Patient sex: M
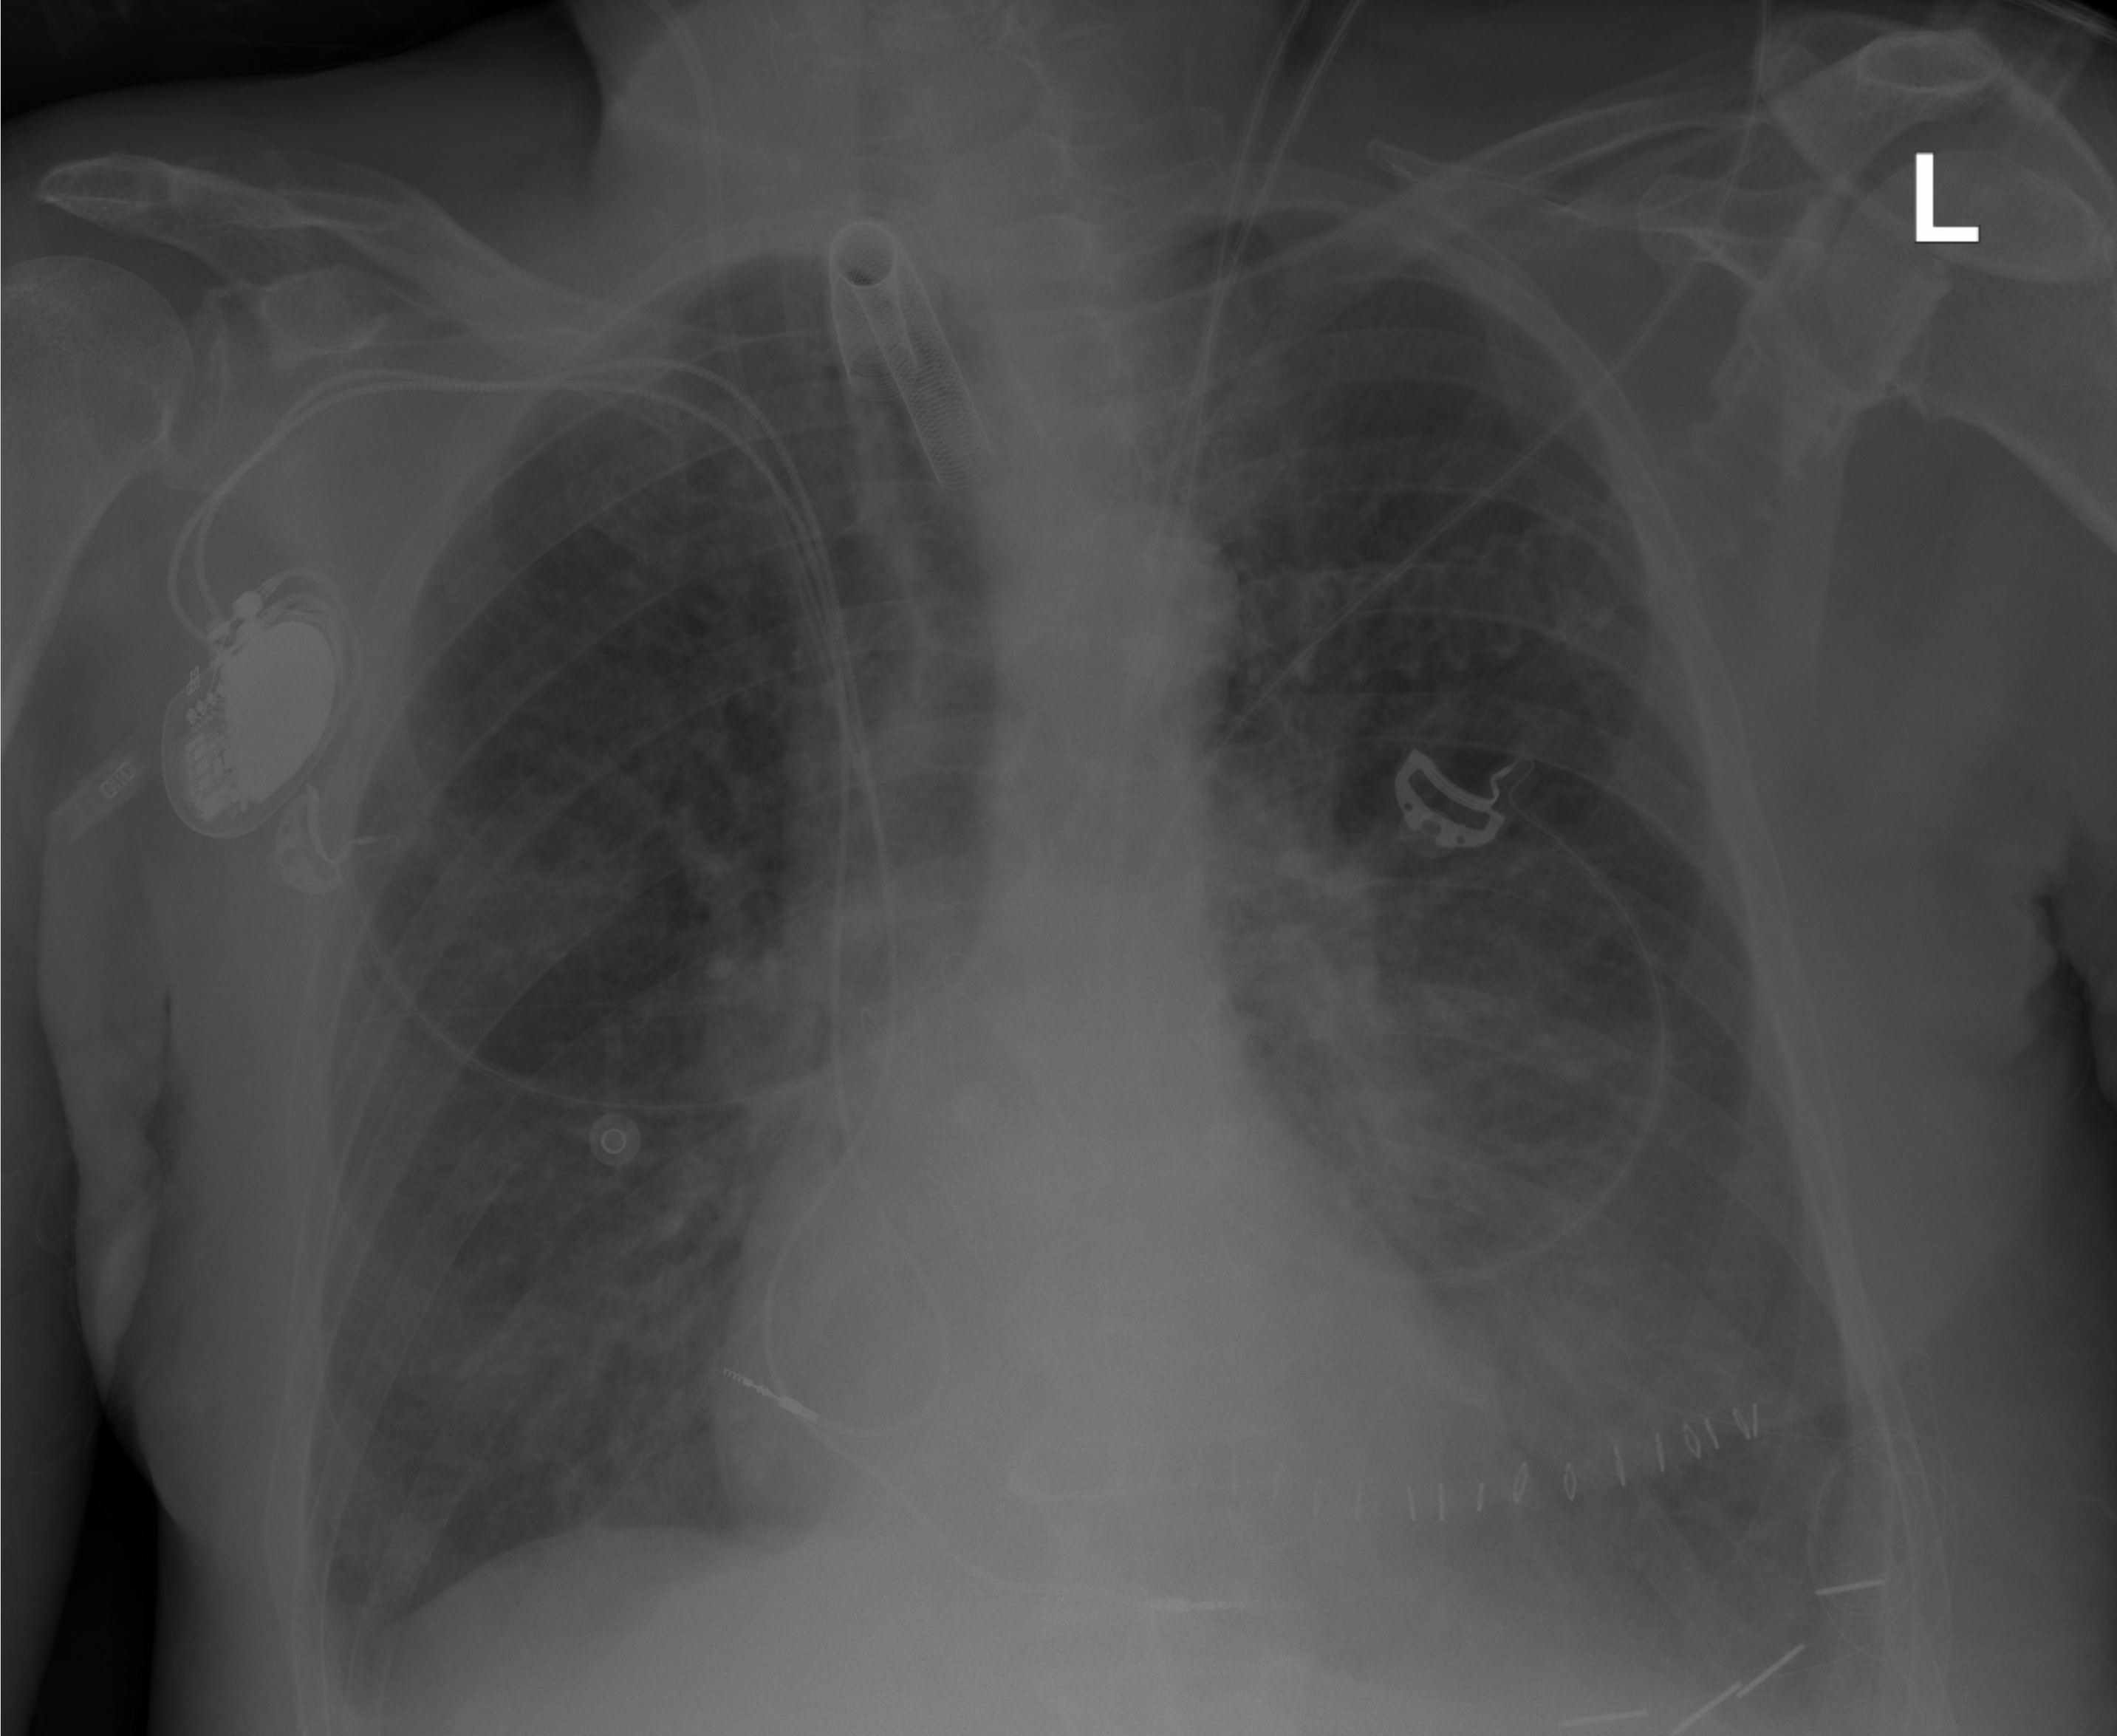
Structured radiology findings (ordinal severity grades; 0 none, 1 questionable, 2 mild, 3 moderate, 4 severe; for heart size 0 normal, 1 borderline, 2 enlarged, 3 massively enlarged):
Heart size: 0
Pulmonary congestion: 0
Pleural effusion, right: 0
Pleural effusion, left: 1
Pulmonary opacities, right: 2
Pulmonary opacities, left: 2
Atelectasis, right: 0
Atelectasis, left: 0